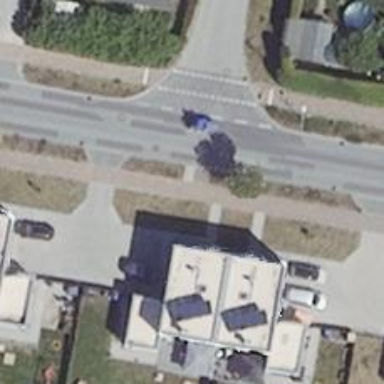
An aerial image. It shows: Footway along the road.